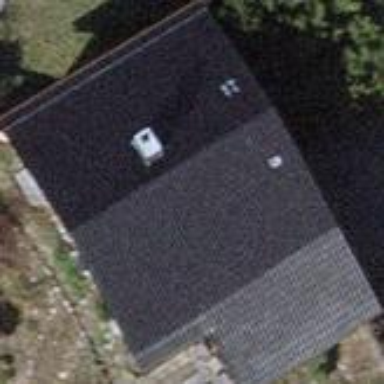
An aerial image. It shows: Building with tile roof.